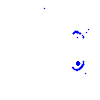
Particle: electron